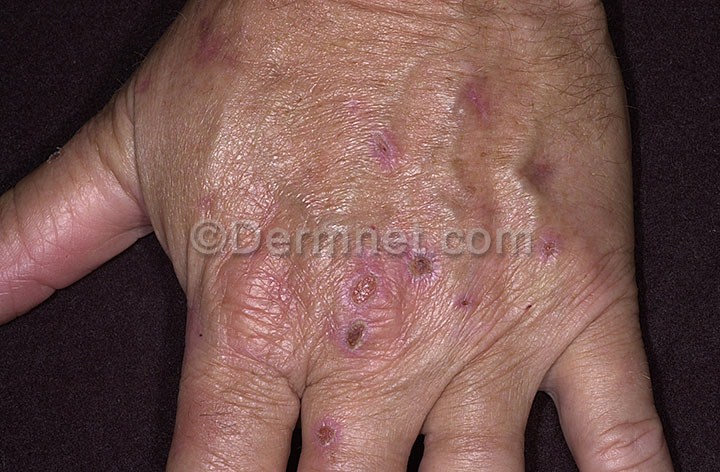
Disease: Light Diseases and Disorders of Pigmentation